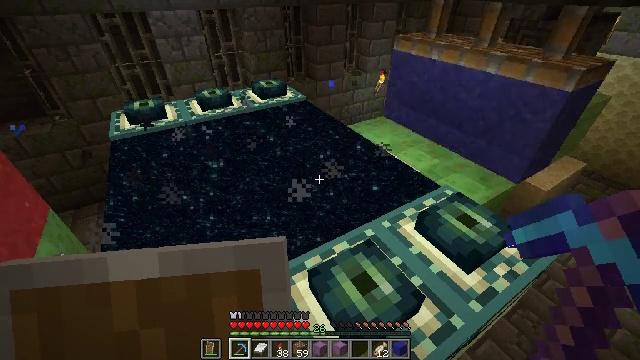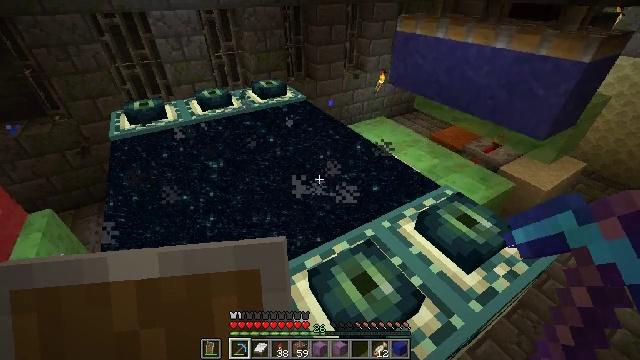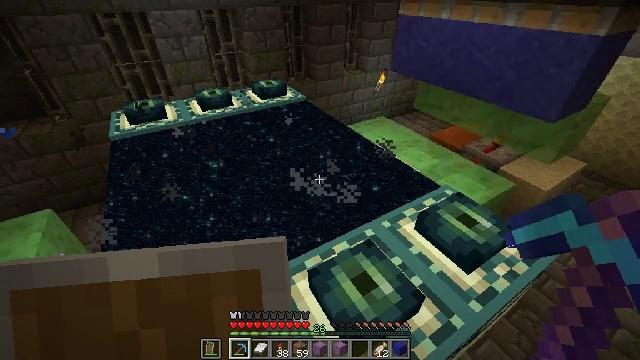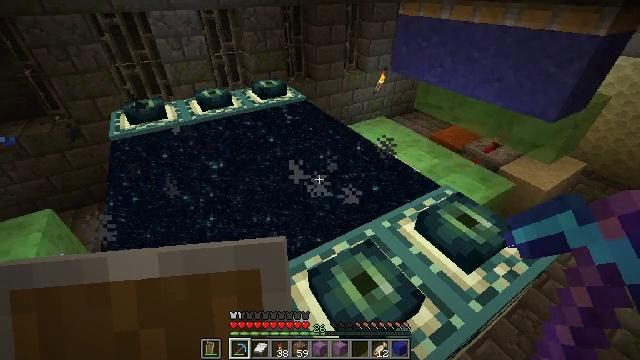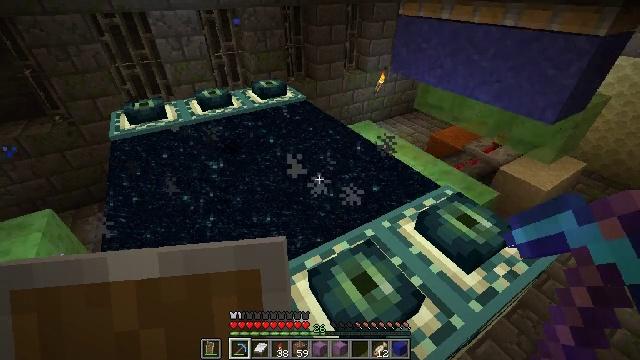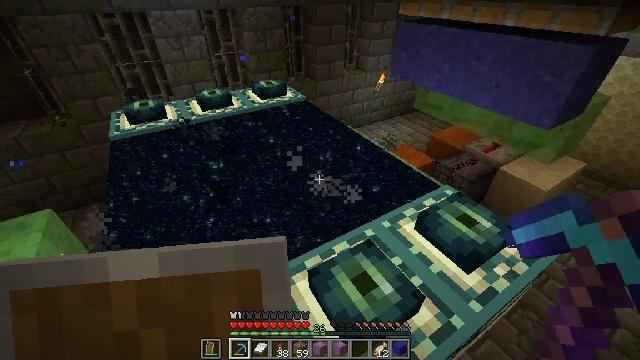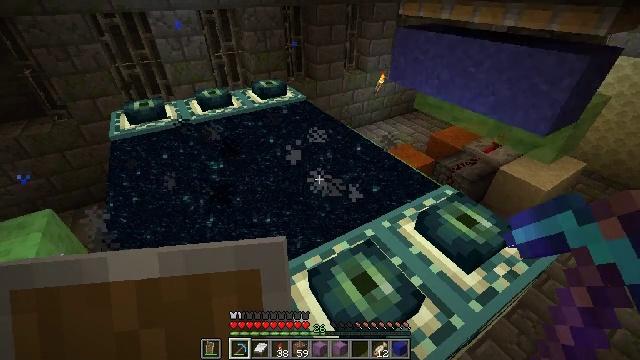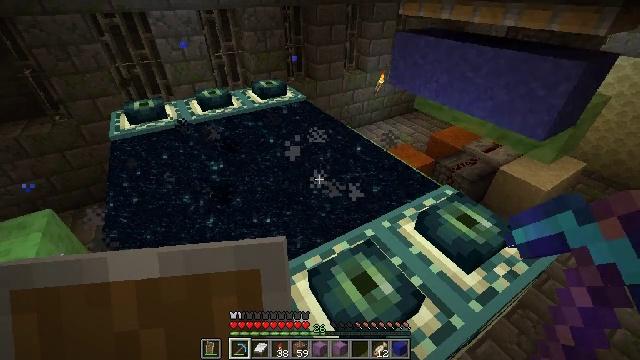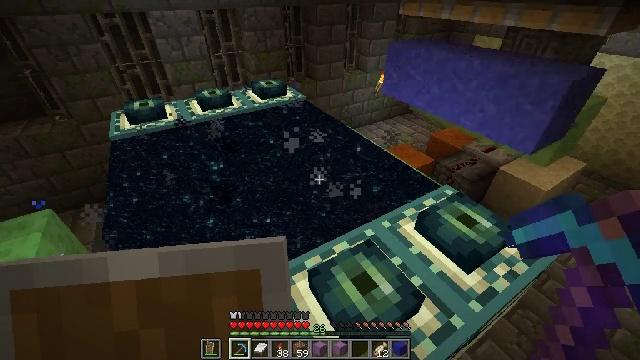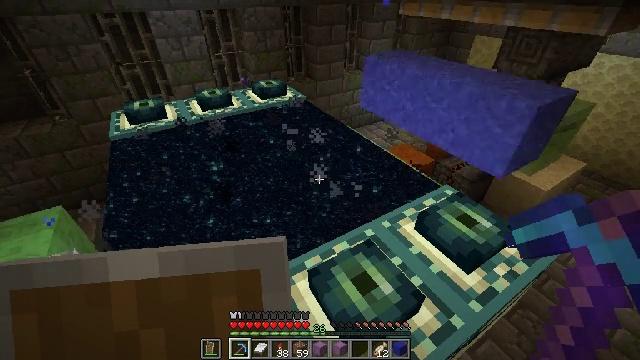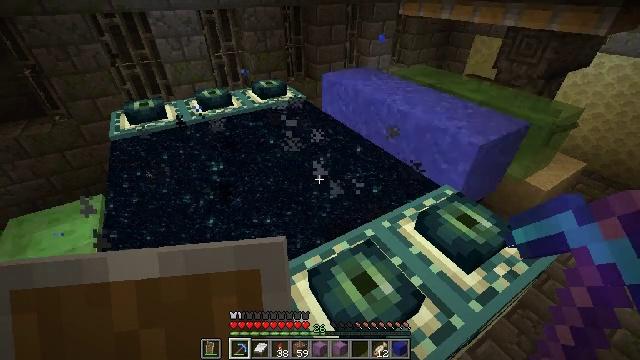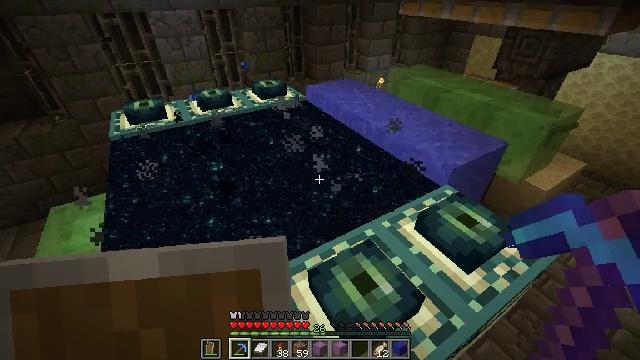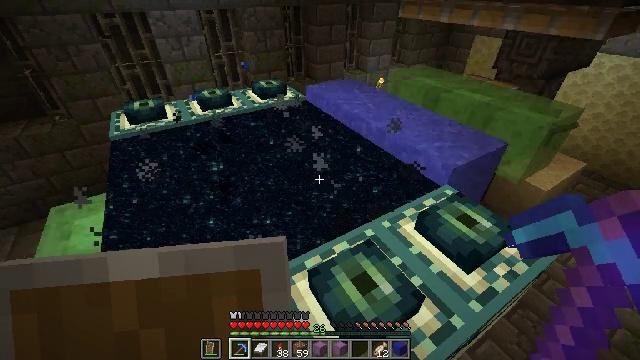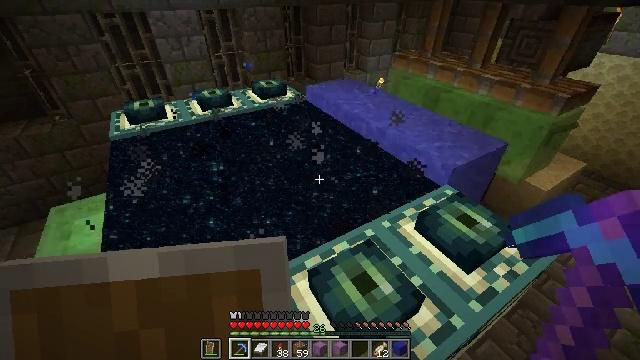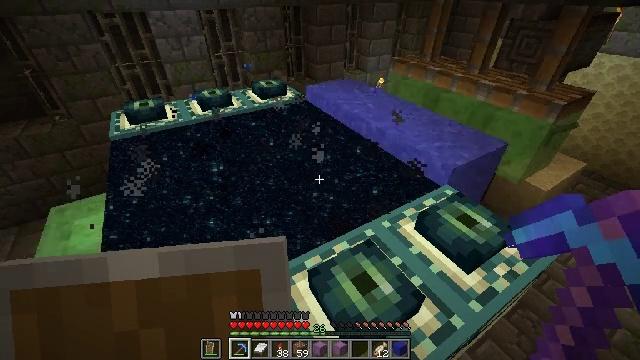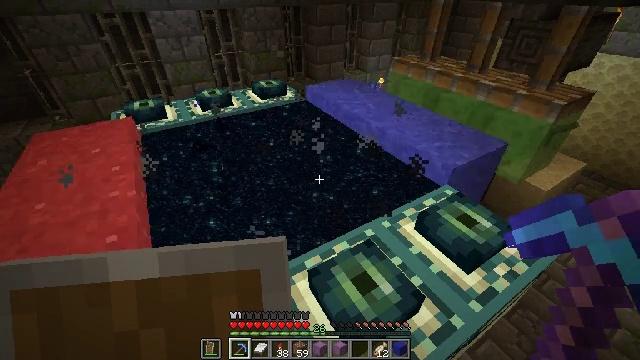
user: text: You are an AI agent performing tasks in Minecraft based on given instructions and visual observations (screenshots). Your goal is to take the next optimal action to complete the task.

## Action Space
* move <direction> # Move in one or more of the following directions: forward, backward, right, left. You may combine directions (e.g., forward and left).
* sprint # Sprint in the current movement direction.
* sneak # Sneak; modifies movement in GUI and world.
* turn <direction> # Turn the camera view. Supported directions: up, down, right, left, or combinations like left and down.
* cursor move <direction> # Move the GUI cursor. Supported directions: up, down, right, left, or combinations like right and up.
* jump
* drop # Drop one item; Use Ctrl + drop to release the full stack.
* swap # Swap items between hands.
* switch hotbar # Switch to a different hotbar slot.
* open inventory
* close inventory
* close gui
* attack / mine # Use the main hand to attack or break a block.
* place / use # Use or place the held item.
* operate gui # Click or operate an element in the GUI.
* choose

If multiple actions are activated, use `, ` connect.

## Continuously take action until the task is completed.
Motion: motion action
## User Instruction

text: Dig up the blue concrete powder.
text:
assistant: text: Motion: no_op
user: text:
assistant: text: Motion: no_op
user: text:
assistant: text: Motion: no_op
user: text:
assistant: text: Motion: no_op
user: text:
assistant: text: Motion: no_op
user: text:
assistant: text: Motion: no_op
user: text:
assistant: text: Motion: no_op
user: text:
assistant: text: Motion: no_op
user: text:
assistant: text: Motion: no_op
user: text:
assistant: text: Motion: no_op
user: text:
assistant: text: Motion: no_op
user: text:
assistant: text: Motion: no_op
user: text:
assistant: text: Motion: no_op
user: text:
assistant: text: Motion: no_op
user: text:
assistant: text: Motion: no_op
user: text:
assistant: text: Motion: no_op
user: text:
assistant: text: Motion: no_op
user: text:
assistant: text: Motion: no_op
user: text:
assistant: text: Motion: no_op
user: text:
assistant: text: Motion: no_op
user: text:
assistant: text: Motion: no_op
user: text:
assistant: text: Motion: no_op
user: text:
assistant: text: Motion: no_op
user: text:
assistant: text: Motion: no_op
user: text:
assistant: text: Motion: no_op
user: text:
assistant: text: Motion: no_op
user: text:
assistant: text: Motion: no_op
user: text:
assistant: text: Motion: no_op
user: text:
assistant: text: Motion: no_op
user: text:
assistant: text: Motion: no_op